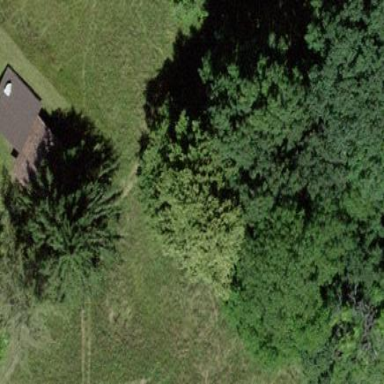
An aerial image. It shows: Forest area.